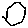
Label: hexagon